Interaction volume radius: 5 \u00c5
Interaction volume height: 15 \u00c5
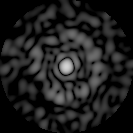
Disorder parameter: 0.8602